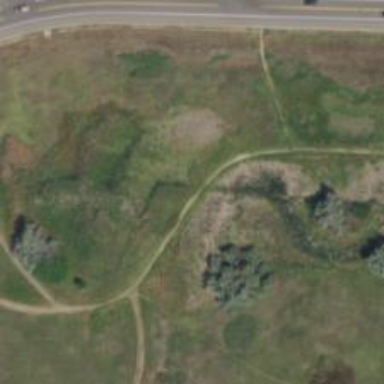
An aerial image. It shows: Path along embankment.